Interaction volume radius: 5 \u00c5
Interaction volume height: 25 \u00c5
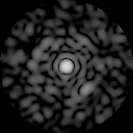
Disorder parameter: 0.8035